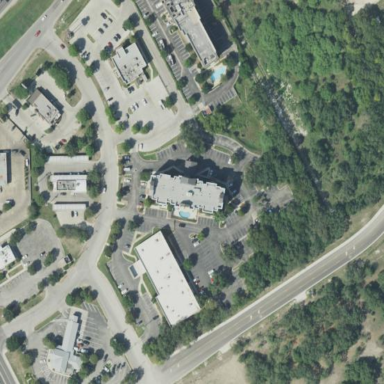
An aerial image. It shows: Retail area.